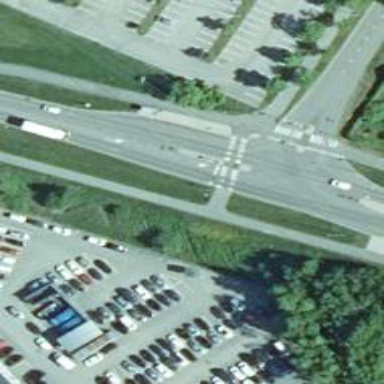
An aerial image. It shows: Asphalt footway with marked crossing that includes pedestrian island.